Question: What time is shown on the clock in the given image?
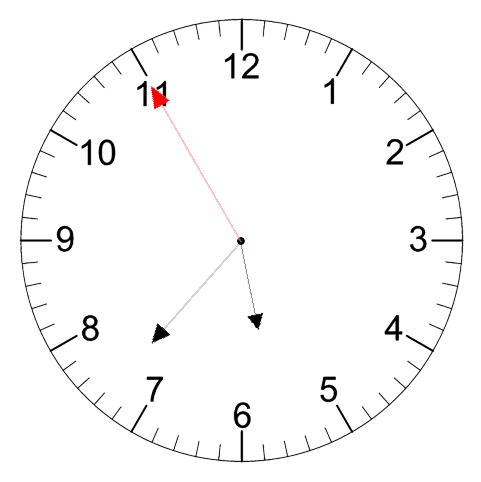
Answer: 05:36:55